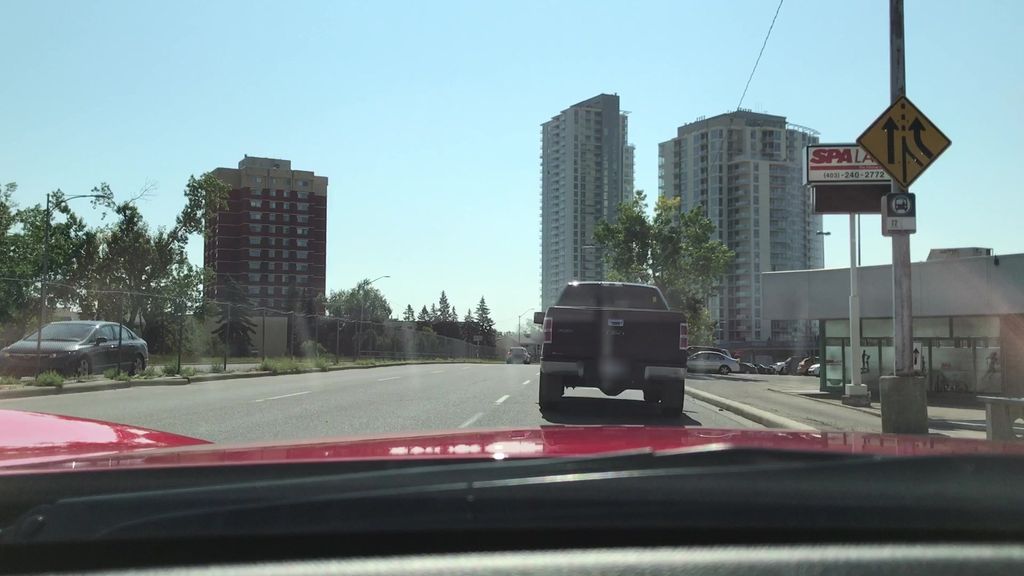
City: calgary